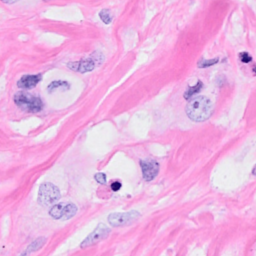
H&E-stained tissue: Breast